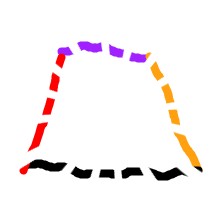
Shape: trapezoid